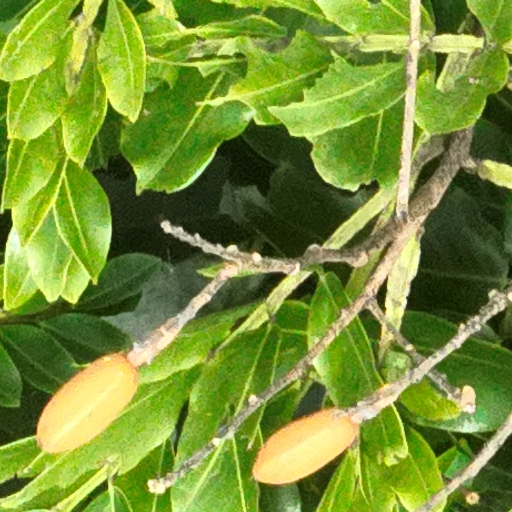
Species: Dipteryx oleifera
GBIF accepted scientific name: Dipteryx oleifera
Crown area (m\u00b2): 735.502